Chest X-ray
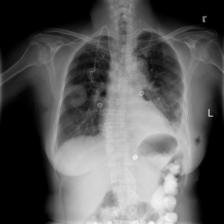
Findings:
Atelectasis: negative
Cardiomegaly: negative
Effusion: positive
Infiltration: negative
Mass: negative
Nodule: positive
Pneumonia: negative
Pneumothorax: positive
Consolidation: negative
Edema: negative
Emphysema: negative
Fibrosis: negative
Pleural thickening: negative
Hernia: negative